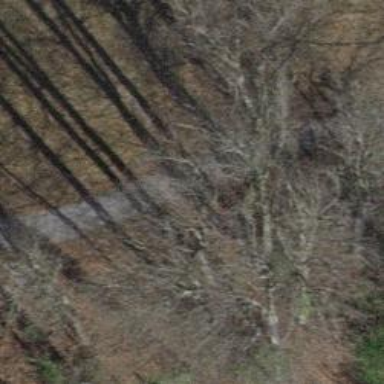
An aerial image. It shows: Compacted path with excellent trail visibility.